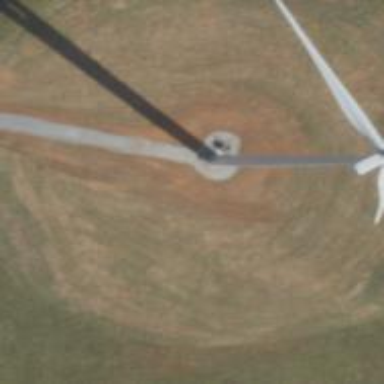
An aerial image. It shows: Wind generator powered by wind turbines.